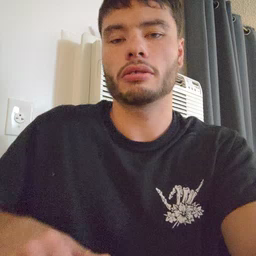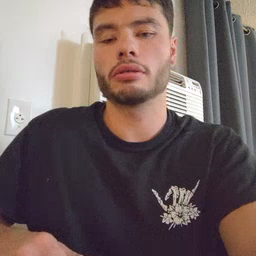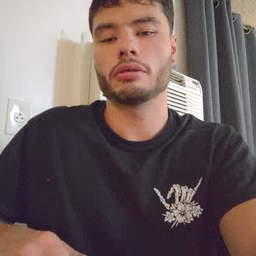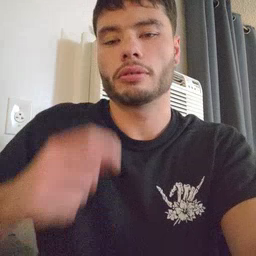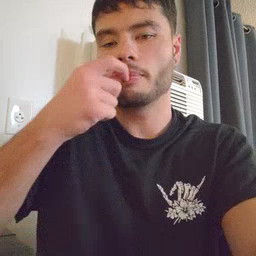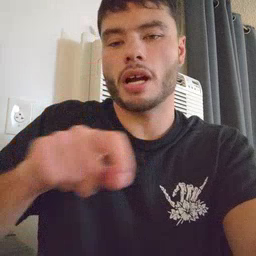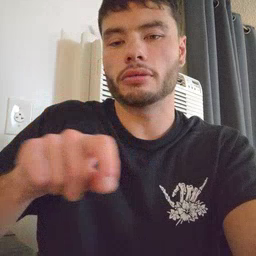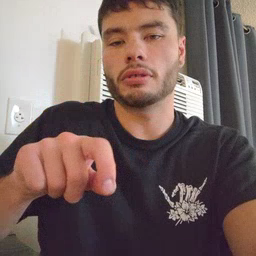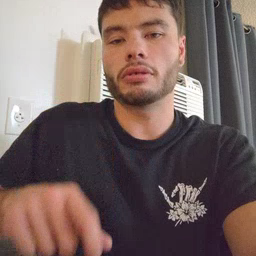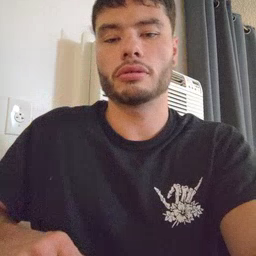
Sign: pen